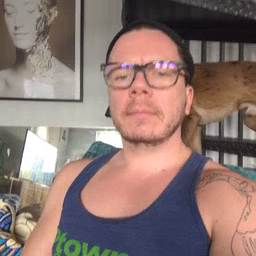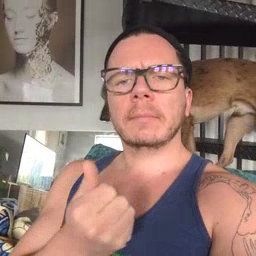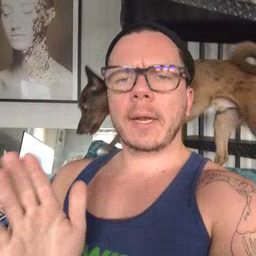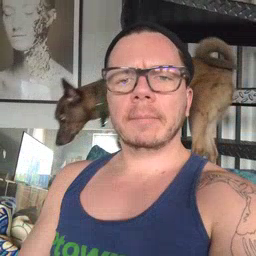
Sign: any